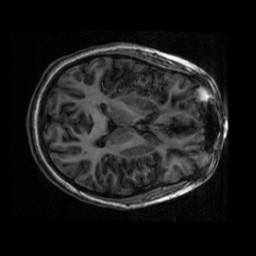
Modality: T1w
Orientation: axial
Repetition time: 0.008948 s
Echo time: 0.001784 s